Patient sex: M
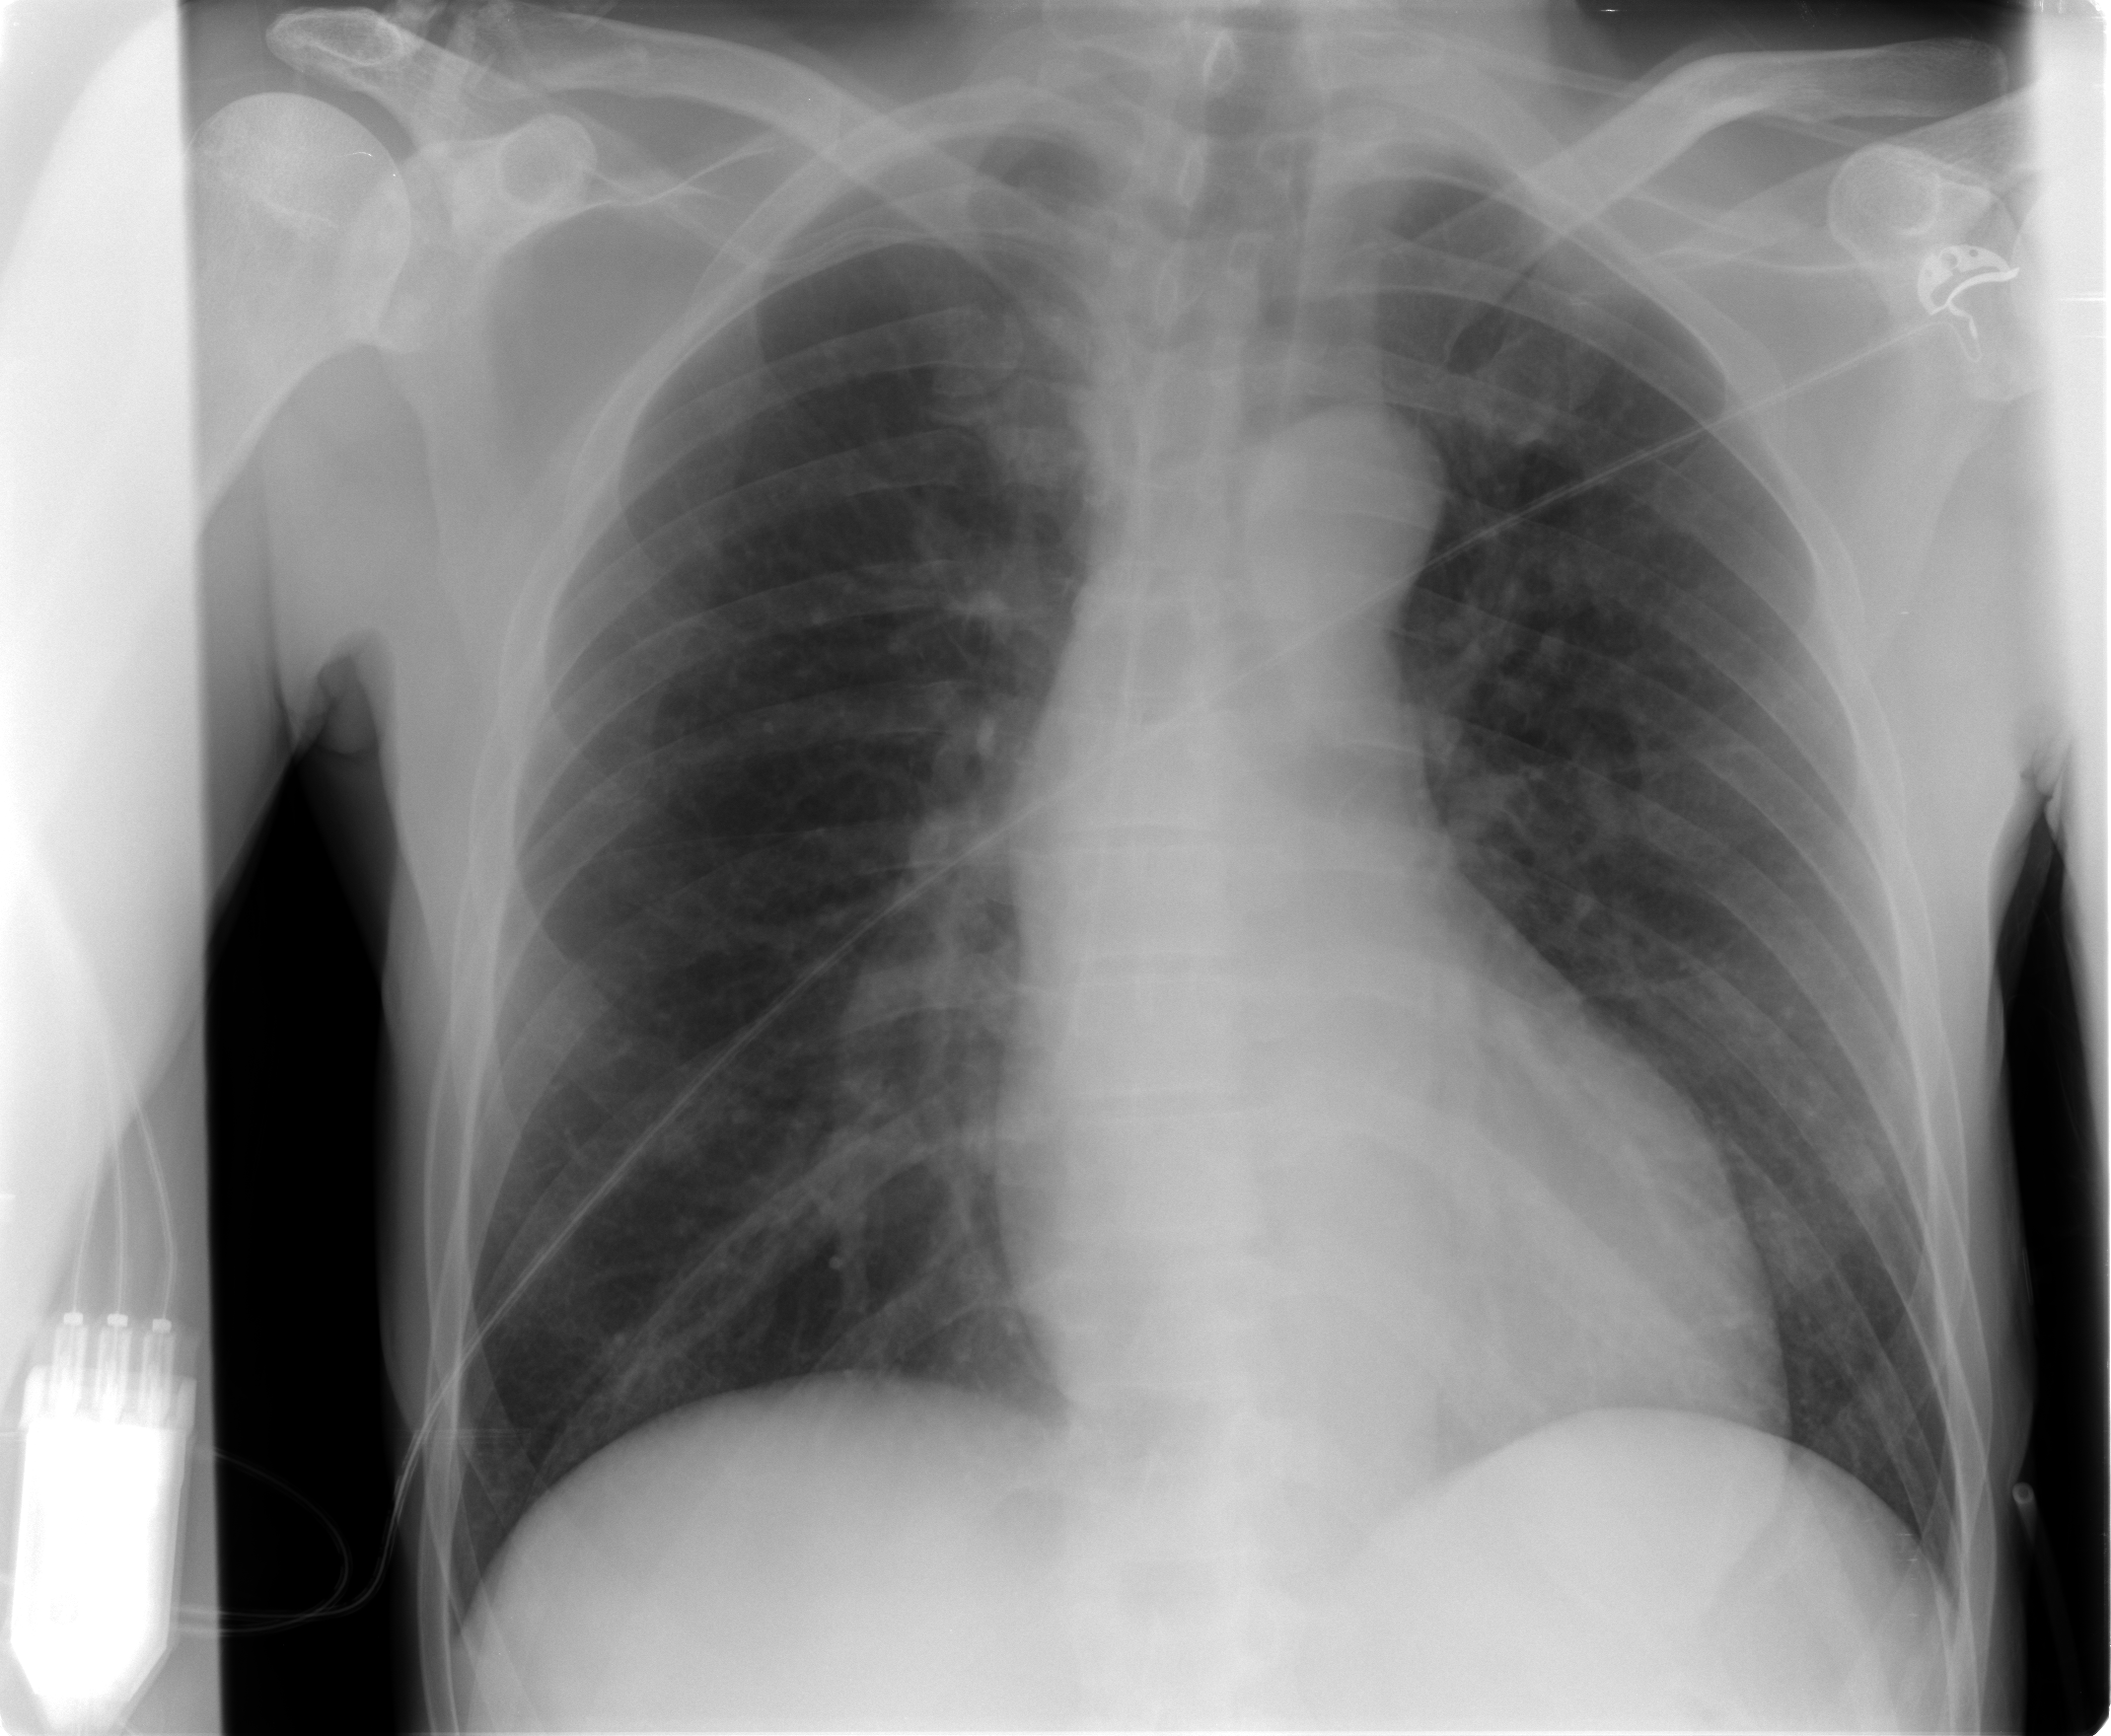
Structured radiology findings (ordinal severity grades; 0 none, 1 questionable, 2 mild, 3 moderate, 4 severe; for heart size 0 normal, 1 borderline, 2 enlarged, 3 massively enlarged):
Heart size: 0
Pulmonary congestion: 2
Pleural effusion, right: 0
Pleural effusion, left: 0
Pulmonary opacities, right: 0
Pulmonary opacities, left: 0
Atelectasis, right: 0
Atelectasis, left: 0